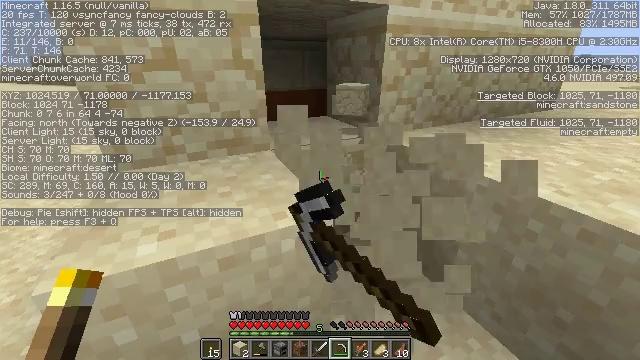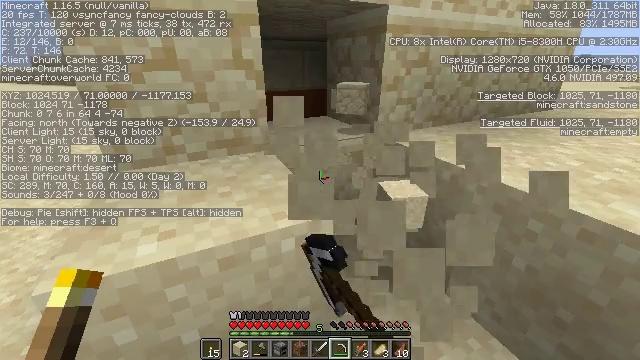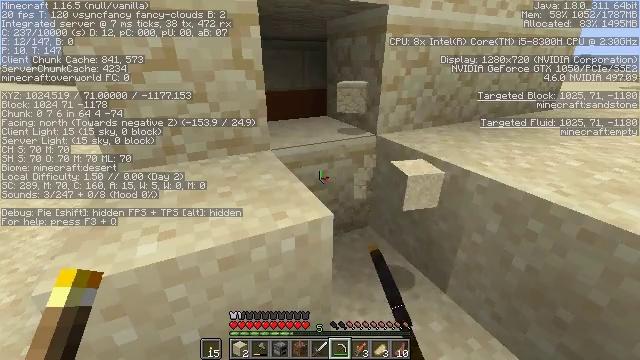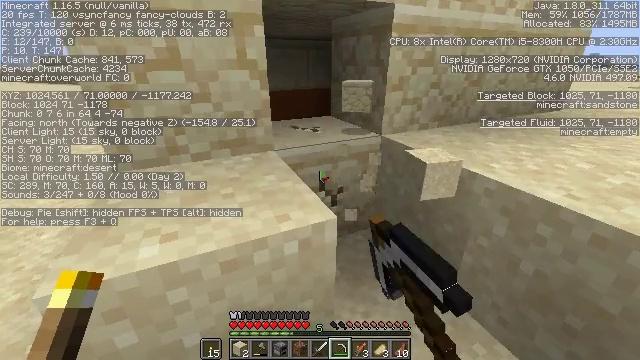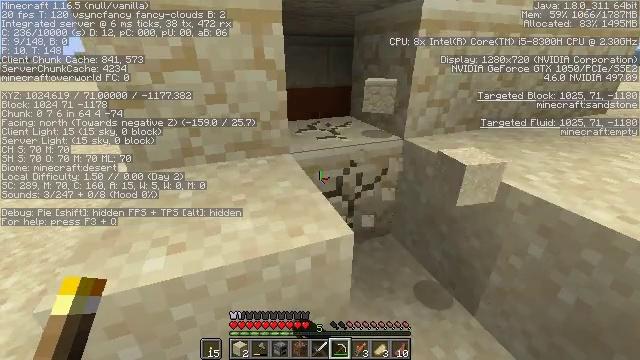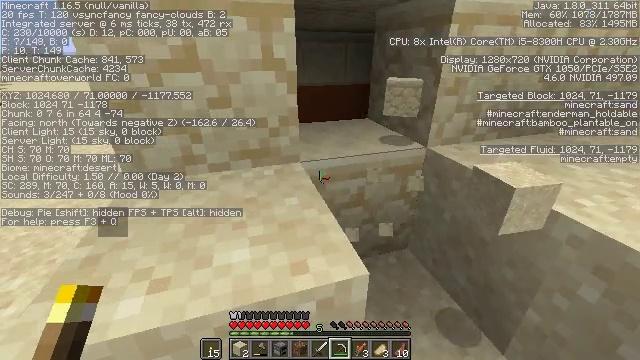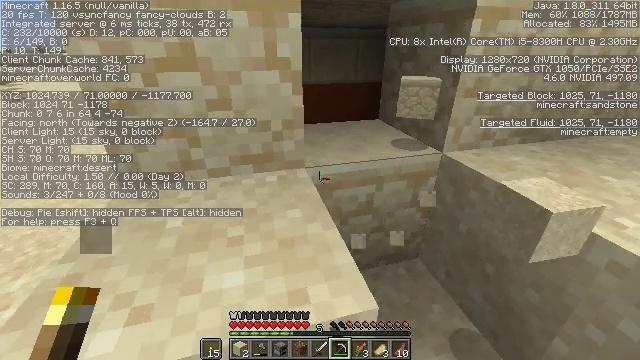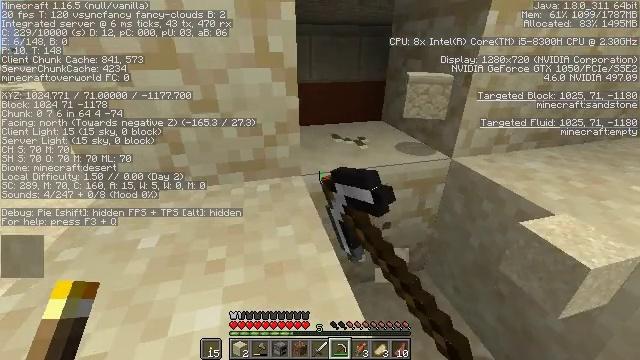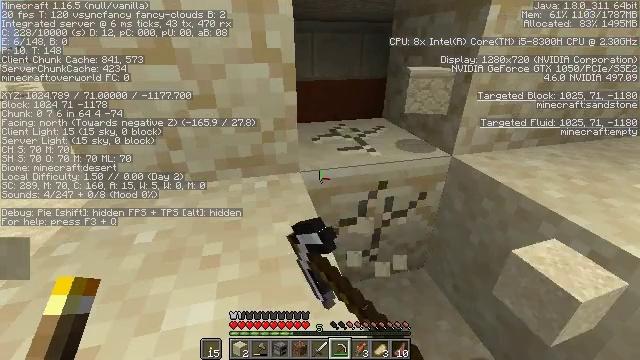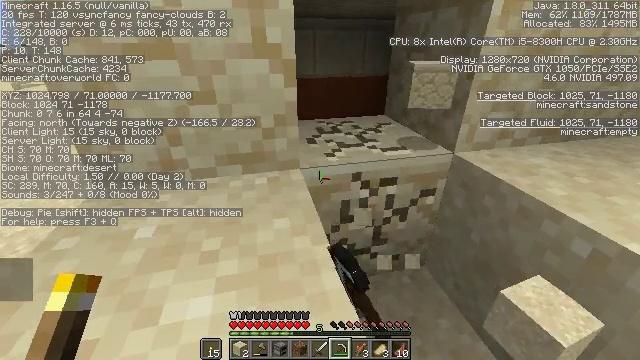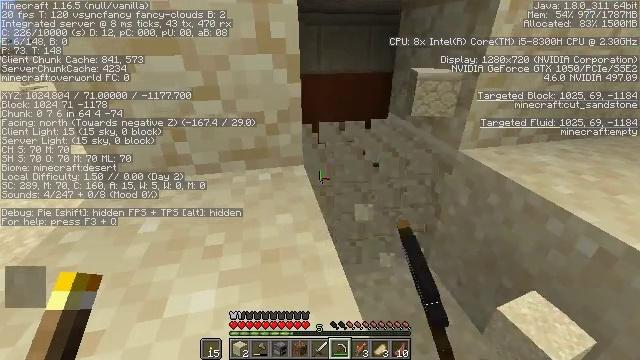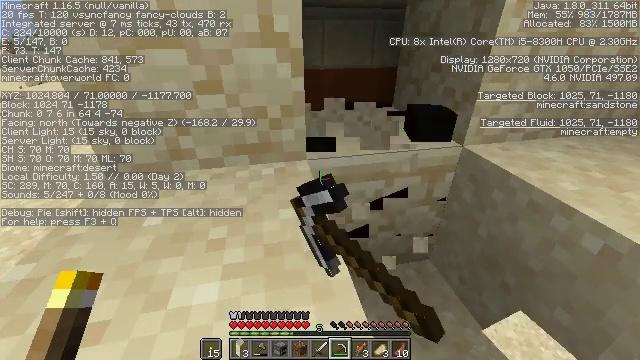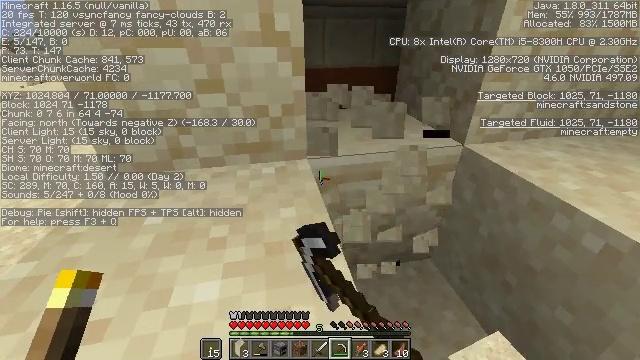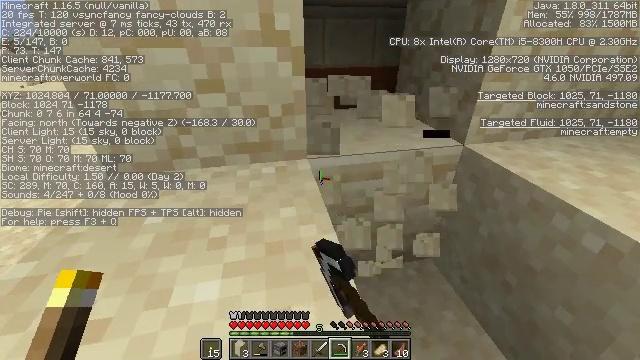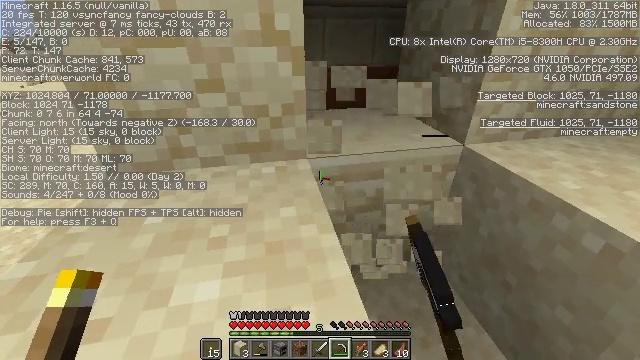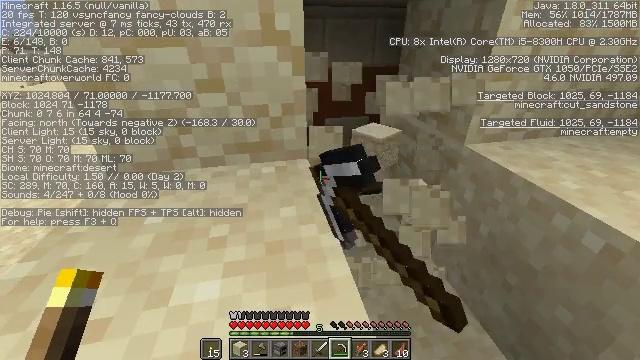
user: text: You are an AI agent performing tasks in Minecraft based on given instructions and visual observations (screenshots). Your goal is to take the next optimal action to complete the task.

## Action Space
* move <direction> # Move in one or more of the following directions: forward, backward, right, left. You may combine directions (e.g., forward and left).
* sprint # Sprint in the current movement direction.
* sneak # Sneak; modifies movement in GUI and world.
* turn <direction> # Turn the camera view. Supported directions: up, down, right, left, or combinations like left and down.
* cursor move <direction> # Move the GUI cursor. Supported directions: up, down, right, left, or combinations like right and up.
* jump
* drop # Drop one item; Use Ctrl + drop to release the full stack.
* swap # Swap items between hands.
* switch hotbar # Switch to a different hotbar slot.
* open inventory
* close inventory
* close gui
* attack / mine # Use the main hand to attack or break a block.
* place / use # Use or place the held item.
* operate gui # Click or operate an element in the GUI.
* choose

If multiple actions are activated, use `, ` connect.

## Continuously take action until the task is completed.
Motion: motion action
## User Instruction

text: Attack the sandstone to break it.
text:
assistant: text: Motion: attack / mine
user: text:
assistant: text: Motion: attack / mine
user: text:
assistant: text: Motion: move forward, attack / mine
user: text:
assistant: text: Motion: move forward, turn left, attack / mine
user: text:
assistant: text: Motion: move forward, turn left, attack / mine
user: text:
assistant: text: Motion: move forward, turn left, attack / mine
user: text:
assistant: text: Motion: attack / mine
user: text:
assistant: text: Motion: attack / mine
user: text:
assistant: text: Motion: attack / mine
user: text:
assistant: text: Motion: attack / mine
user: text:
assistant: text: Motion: attack / mine
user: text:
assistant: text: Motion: attack / mine
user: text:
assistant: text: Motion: attack / mine
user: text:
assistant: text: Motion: attack / mine
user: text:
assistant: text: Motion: attack / mine
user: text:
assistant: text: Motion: attack / mine
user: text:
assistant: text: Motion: attack / mine
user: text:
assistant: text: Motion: move forward, attack / mine
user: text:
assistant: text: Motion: move forward and move right, turn left and down, attack / mine
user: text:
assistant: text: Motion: move forward and move right, turn left and down, attack / mine
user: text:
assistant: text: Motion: move forward and move right
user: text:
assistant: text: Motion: move forward
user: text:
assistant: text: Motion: move forward, turn left and down
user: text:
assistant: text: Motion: move forward, turn left and down
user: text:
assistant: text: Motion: move forward, turn left and down
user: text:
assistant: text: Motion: move forward, turn left and down
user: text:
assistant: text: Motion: move forward, turn down
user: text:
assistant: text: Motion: move forward, turn down
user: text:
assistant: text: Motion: move forward, turn down
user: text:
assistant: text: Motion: move forward, turn down